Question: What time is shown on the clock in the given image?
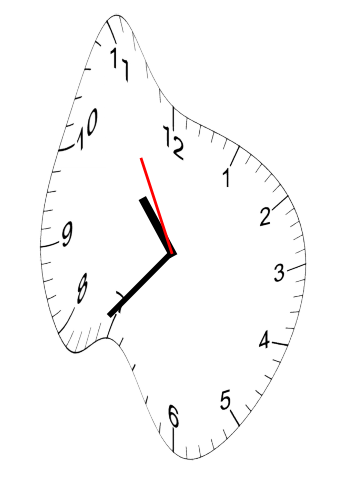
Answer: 10:36:55